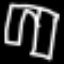
Label: pants